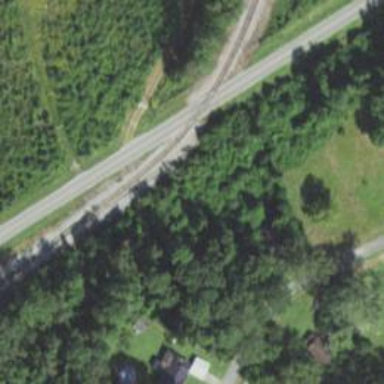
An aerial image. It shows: Disused railway spur service.